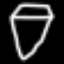
Label: diamond